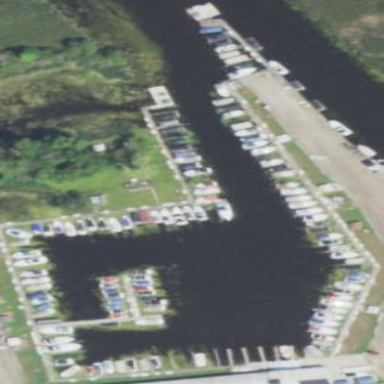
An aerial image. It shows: Marina on leisure land.